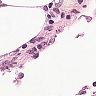
Metastatic tissue present: no